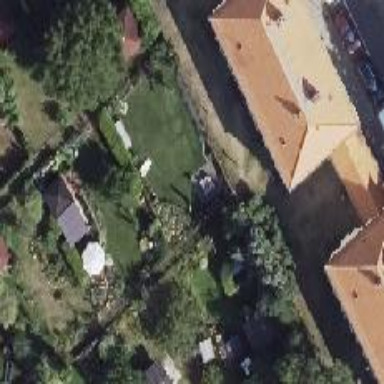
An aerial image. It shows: Hipped roof house.